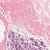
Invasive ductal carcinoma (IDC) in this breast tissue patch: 0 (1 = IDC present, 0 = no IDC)